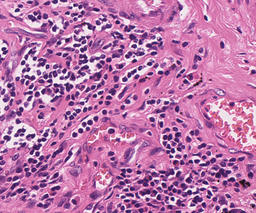
Tumor epithelial tissue: no
Tumor-associated stroma tissue: yes
Normal tissue: no